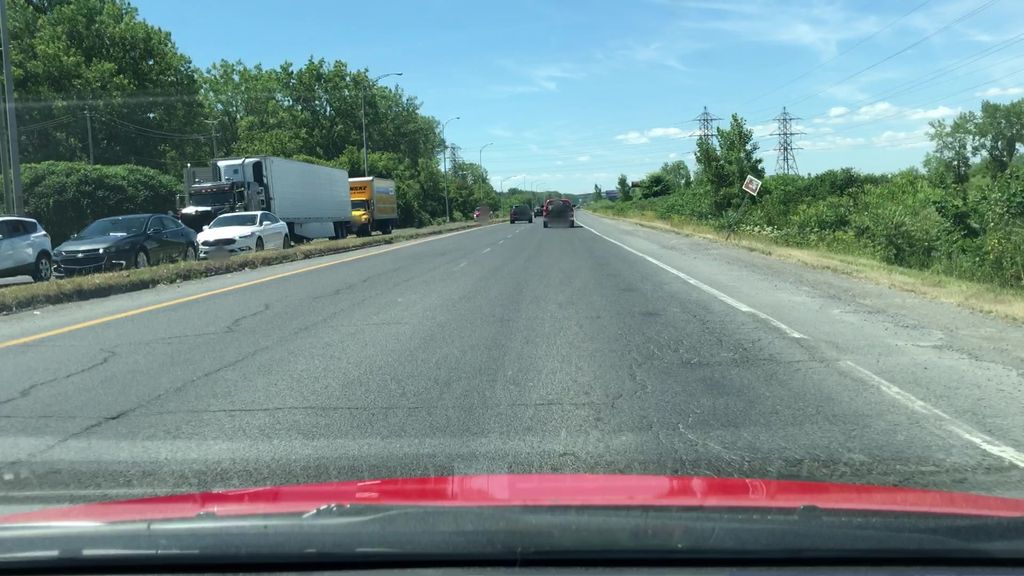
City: montreal